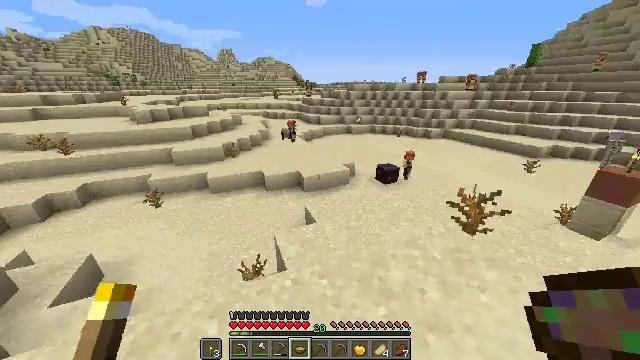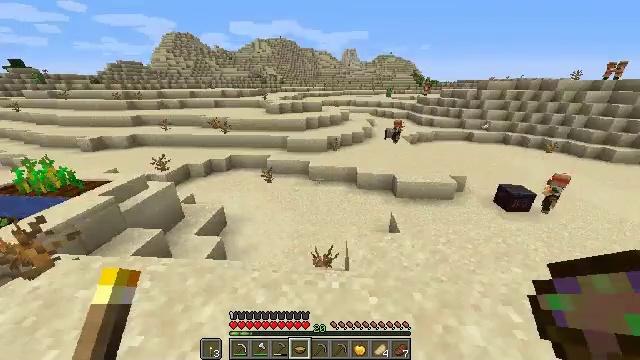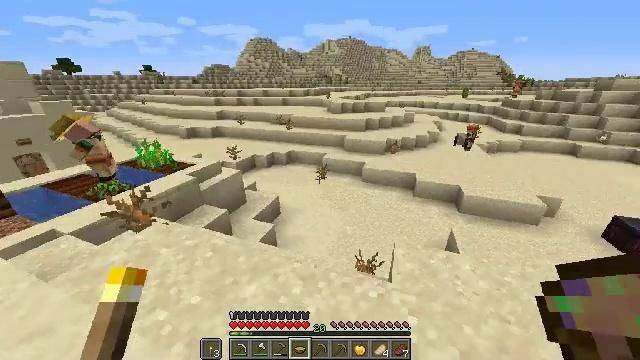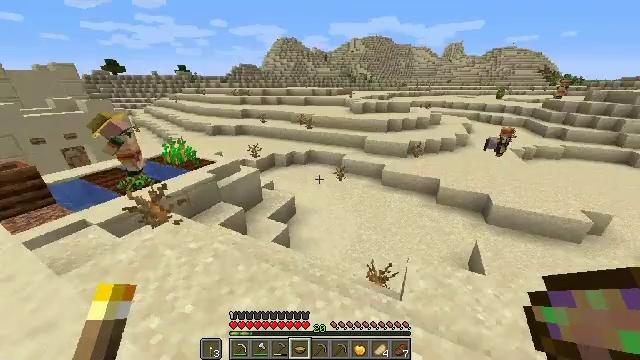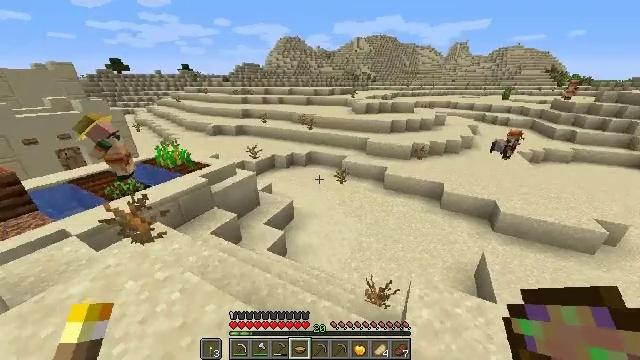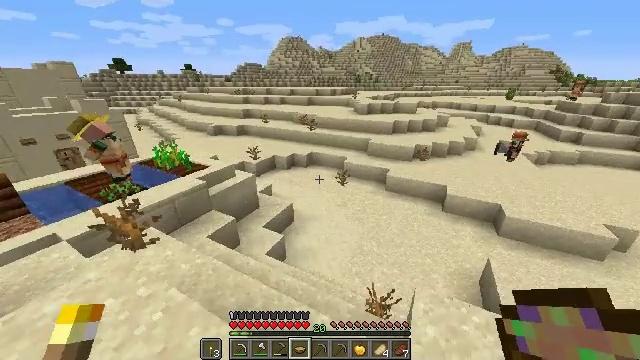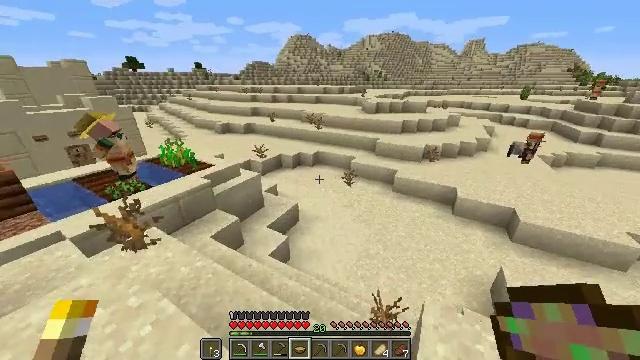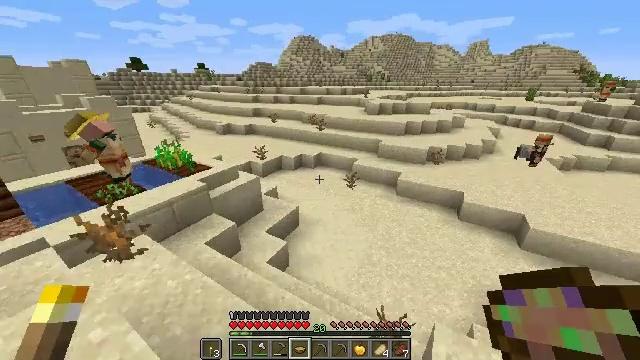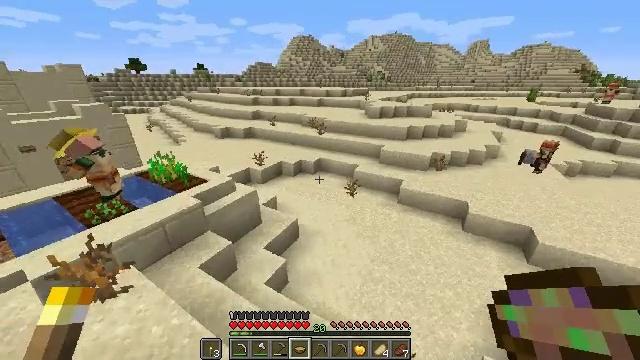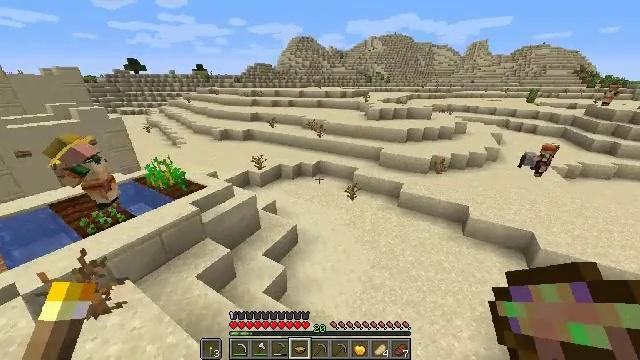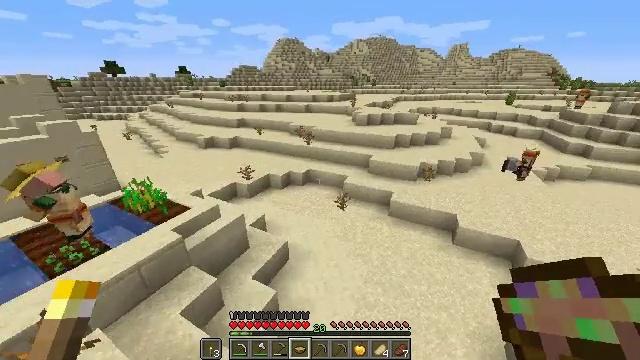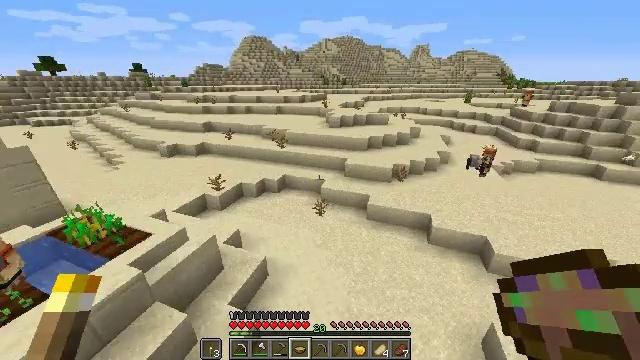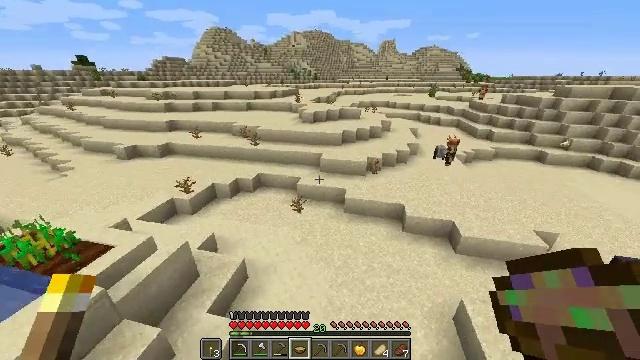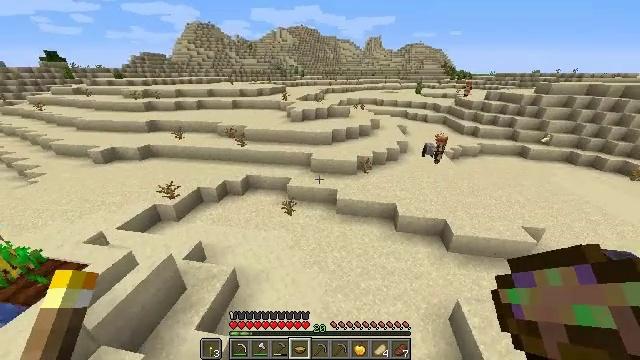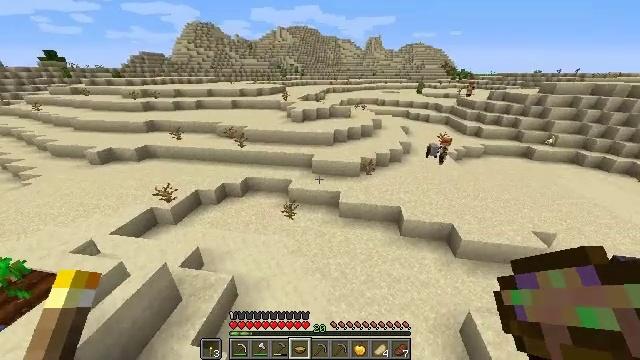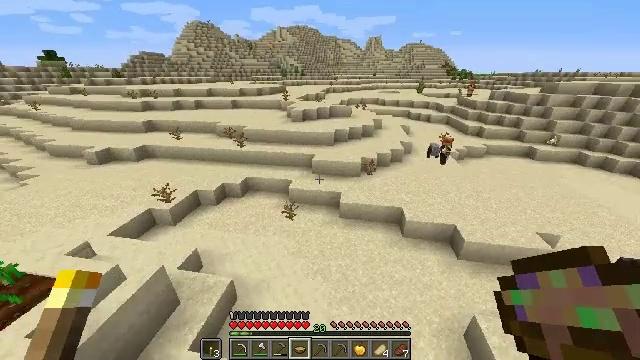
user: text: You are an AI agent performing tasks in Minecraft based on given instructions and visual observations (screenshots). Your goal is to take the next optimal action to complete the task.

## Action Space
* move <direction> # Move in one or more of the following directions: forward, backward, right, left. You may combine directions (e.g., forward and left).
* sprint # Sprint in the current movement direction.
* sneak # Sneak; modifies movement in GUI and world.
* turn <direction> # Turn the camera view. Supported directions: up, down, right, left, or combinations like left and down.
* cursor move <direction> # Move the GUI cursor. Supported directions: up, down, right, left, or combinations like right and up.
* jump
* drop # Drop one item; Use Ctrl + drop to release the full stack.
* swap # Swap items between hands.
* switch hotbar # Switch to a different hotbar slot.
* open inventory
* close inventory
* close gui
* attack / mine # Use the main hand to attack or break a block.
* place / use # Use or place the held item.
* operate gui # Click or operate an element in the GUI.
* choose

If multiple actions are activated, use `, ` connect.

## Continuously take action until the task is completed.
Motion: motion action
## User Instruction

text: Gather sandstone wall materials.
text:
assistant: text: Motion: move forward and move right, sprint, turn left
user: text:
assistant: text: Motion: move forward, sprint, turn left
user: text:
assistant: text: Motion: move forward, sprint, turn left
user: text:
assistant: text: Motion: move forward, sprint
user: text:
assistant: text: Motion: move forward, sprint
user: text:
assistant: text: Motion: move forward, sprint, turn left
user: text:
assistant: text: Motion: move forward, sprint
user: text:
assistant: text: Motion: move forward, sprint, jump
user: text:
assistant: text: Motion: move forward, sprint, jump
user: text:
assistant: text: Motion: move forward, sprint, turn right, jump
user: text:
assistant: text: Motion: move forward, sprint, turn right, jump
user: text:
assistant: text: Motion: move forward, sprint, turn right and down, jump
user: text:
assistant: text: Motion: move forward, sprint, turn right, jump
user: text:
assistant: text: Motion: move forward, sprint, jump
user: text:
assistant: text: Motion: move forward, sprint, jump
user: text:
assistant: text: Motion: move forward, sprint, jump
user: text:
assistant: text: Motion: move forward, sprint, jump
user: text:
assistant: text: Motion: move forward, sprint, jump
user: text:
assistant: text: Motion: move forward, sprint, turn left, jump
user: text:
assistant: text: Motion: move forward, sprint, turn left and up, jump
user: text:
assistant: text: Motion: move forward, sprint, turn left and up, jump
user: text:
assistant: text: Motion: move forward, sprint, turn left and up, jump
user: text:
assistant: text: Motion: move forward, sprint, turn left and up, jump
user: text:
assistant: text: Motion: move forward, sprint, turn left, jump
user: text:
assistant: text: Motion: move forward, sprint, turn left, jump
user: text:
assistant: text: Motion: move forward, sprint, jump
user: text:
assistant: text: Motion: move forward, sprint, jump
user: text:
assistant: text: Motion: move forward, sprint, turn left, jump
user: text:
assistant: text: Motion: move forward, sprint, turn left, jump
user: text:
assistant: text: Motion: move forward, sprint, jump